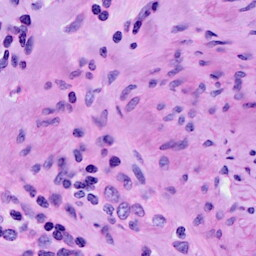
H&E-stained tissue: Cervix